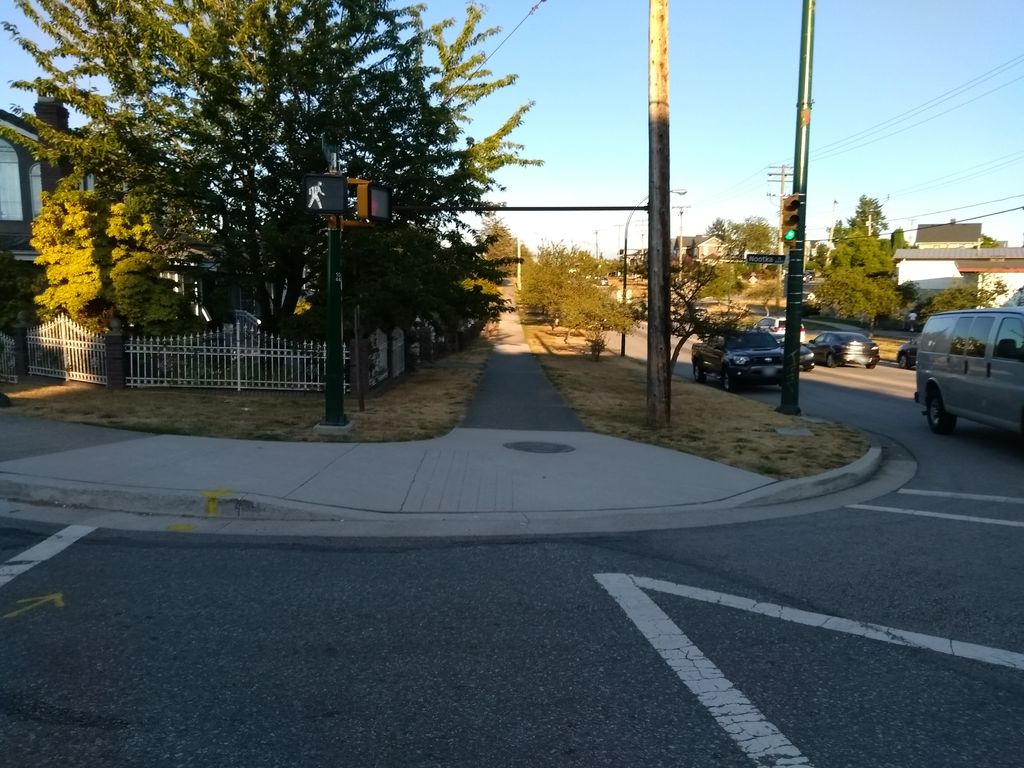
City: vancouver